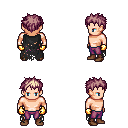
a pixel art fantasy rpg character, male body template, human, light skin, black tattered cape, magenta pants, white blonde bedhead hairstyle, gold gloves, brown shoes, four views (front, back, left, right), 2x2 character sprite sheet, small pixel art, hard edges, no anti-aliasing